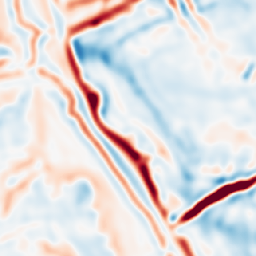
Category: multiscale
Decomposition family: log
Decomposition parameters: sigma: 5
Upsampling method: area
Upsampling parameters: scale: 8
Upsampling scale: 8